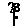
Label: flower